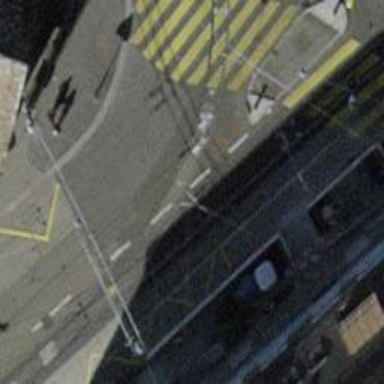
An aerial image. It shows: Bus stop for trolleybuses with designated stop position for public transport.